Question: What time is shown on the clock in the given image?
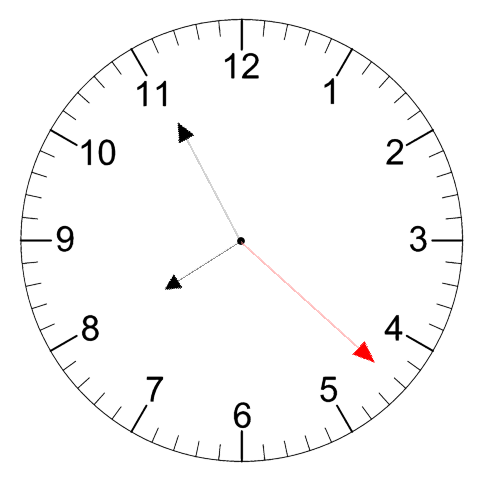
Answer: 07:55:22